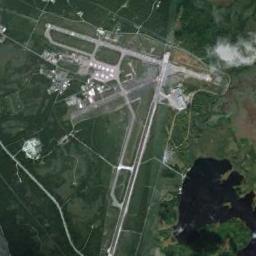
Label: airport